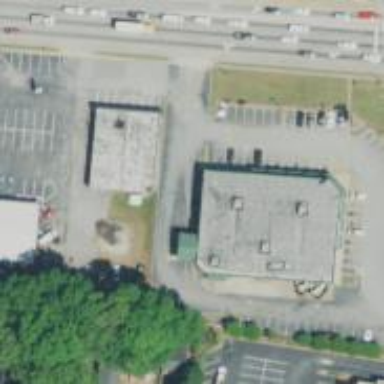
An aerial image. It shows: Pharmacy providing healthcare services.